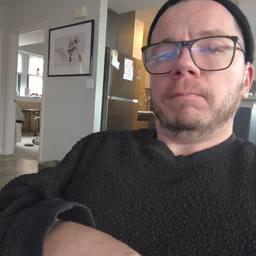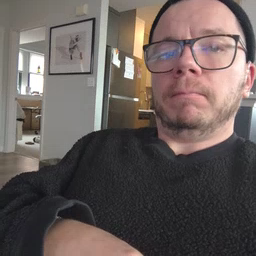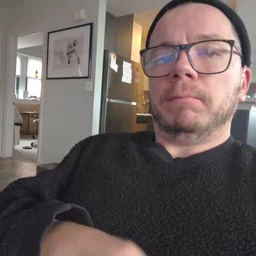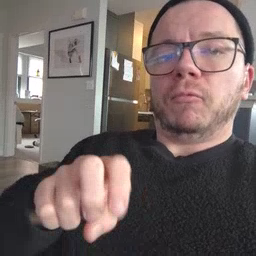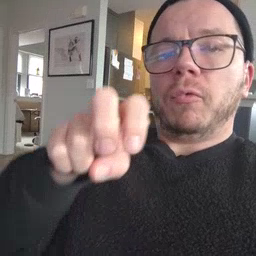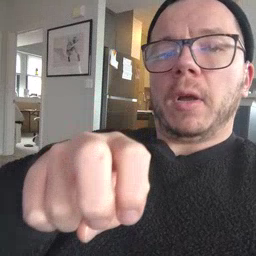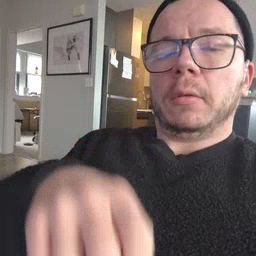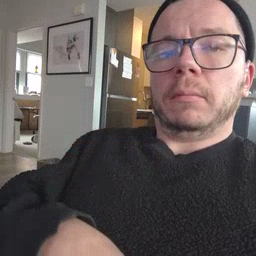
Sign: ride